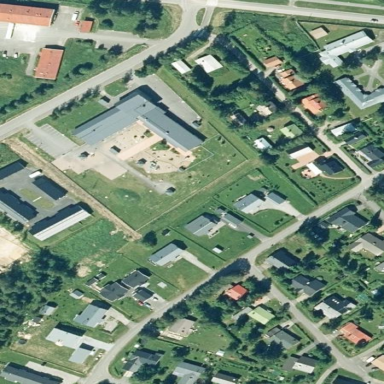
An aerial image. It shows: Kindergarten.